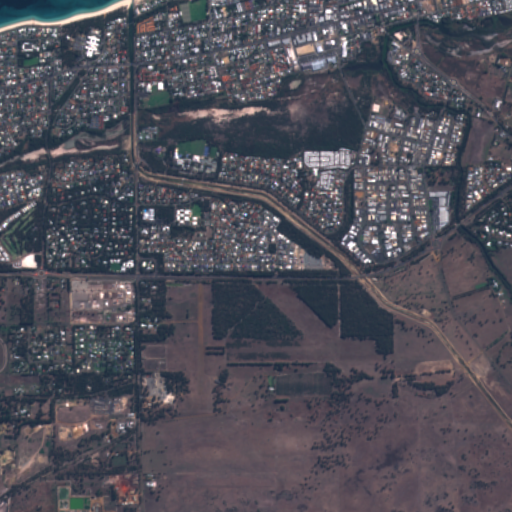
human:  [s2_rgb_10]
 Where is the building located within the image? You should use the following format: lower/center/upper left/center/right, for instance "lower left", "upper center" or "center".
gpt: There is no building in the image.